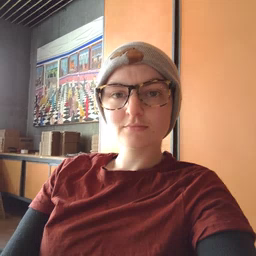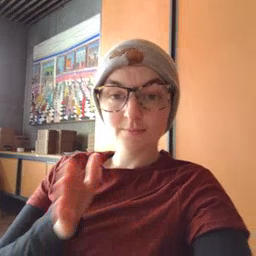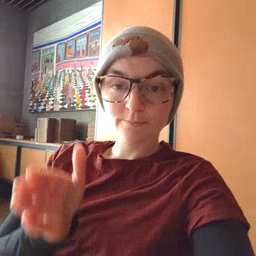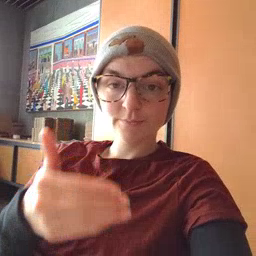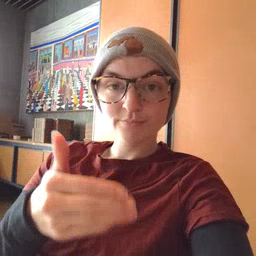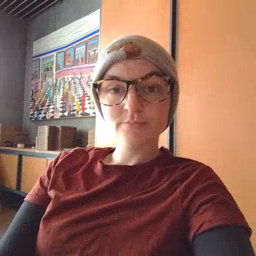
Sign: room